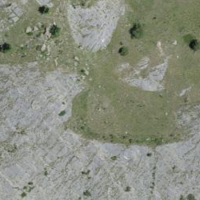
EUNIS habitat code: 48
Species observed at this site:
Lasiommata megera
Colias croceus